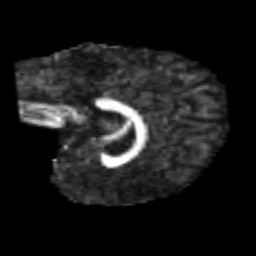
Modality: FA
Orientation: sagittal
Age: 7
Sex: male
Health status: healthy